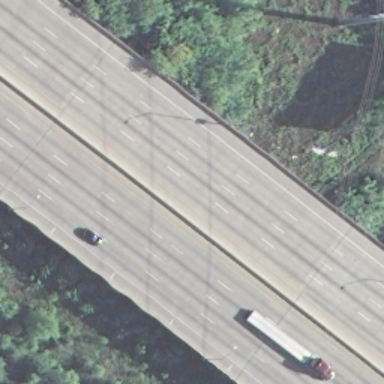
There are two straight freeways with some plants beside them .